Field crop: maize
Growth stage: 2
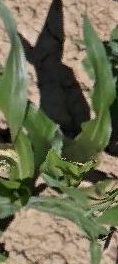
Species: maize